Question: I ran into a problem rendering a Google map in Internet Explorer version 11 that was created by plotGoogleMaps in R. The following code is from the tutorial that comes with the package:
'''
require(plotGoogleMaps)
# Data preparation
# Point data
data(meuse)
coordinates(meuse)<-~x+y
# convert to SPDF
proj4string(meuse) <- CRS('+init=epsg:28992')
# adding Coordinate Referent Sys.
# Create web map of Point data
m<-plotGoogleMaps(meuse,filename='myMap1.htm')
'''
When you open the myMap1.htm file under IE 10, it renders correctly. When you open this file under IE 11 (Windows 8.1), the legend box stretches from the left side all the way to the right side of the screen, effectively covering up a portion of the map.
Here is an image:

Any help here would be most appreciated.
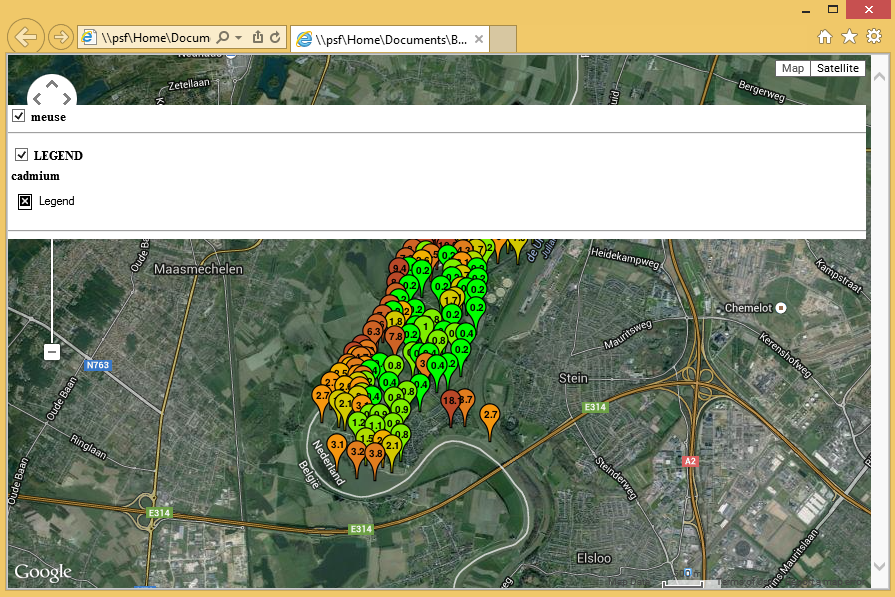
Answer: Received a message from Microsoft Connect today that the issue I filed with them has been closed. I tried the above script and the html map renders correctly now. I am using IE 11.0.9600.17728. Thanks!